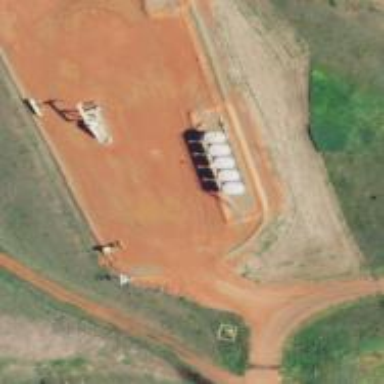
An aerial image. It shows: Storage tank with man-made structure.